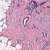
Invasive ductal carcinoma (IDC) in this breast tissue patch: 1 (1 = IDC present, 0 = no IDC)